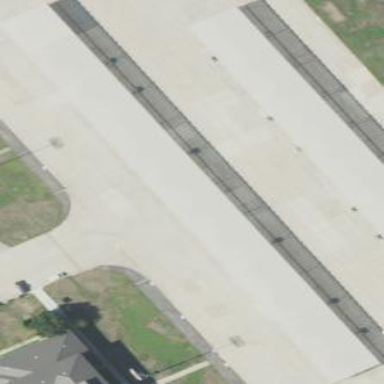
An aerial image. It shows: Hangar building at airport.